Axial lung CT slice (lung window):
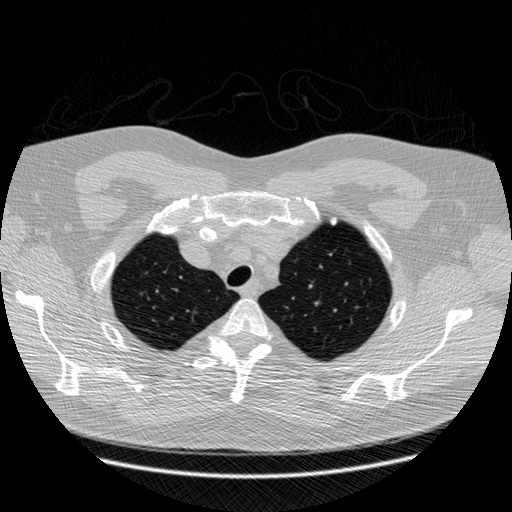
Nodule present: no